Aerial crown-view tile of a tropical tree (Barro Colorado Island, Panama), acquired 20250414:
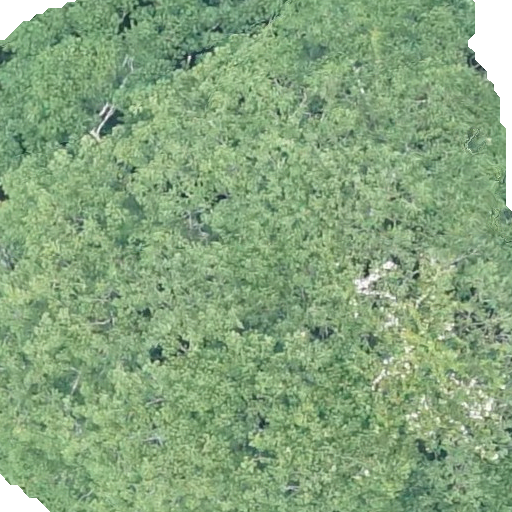
Species: Sterculia apetala
GBIF accepted scientific name: Sterculia apetala
Crown area: 505.838 m²